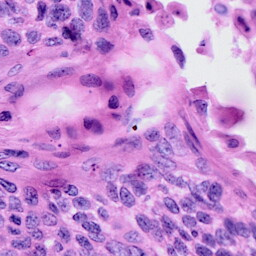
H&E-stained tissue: Cervix